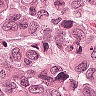
Metastatic tissue present: yes